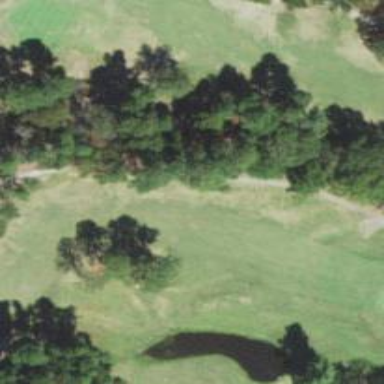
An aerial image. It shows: Golf fairway surrounded by grass.